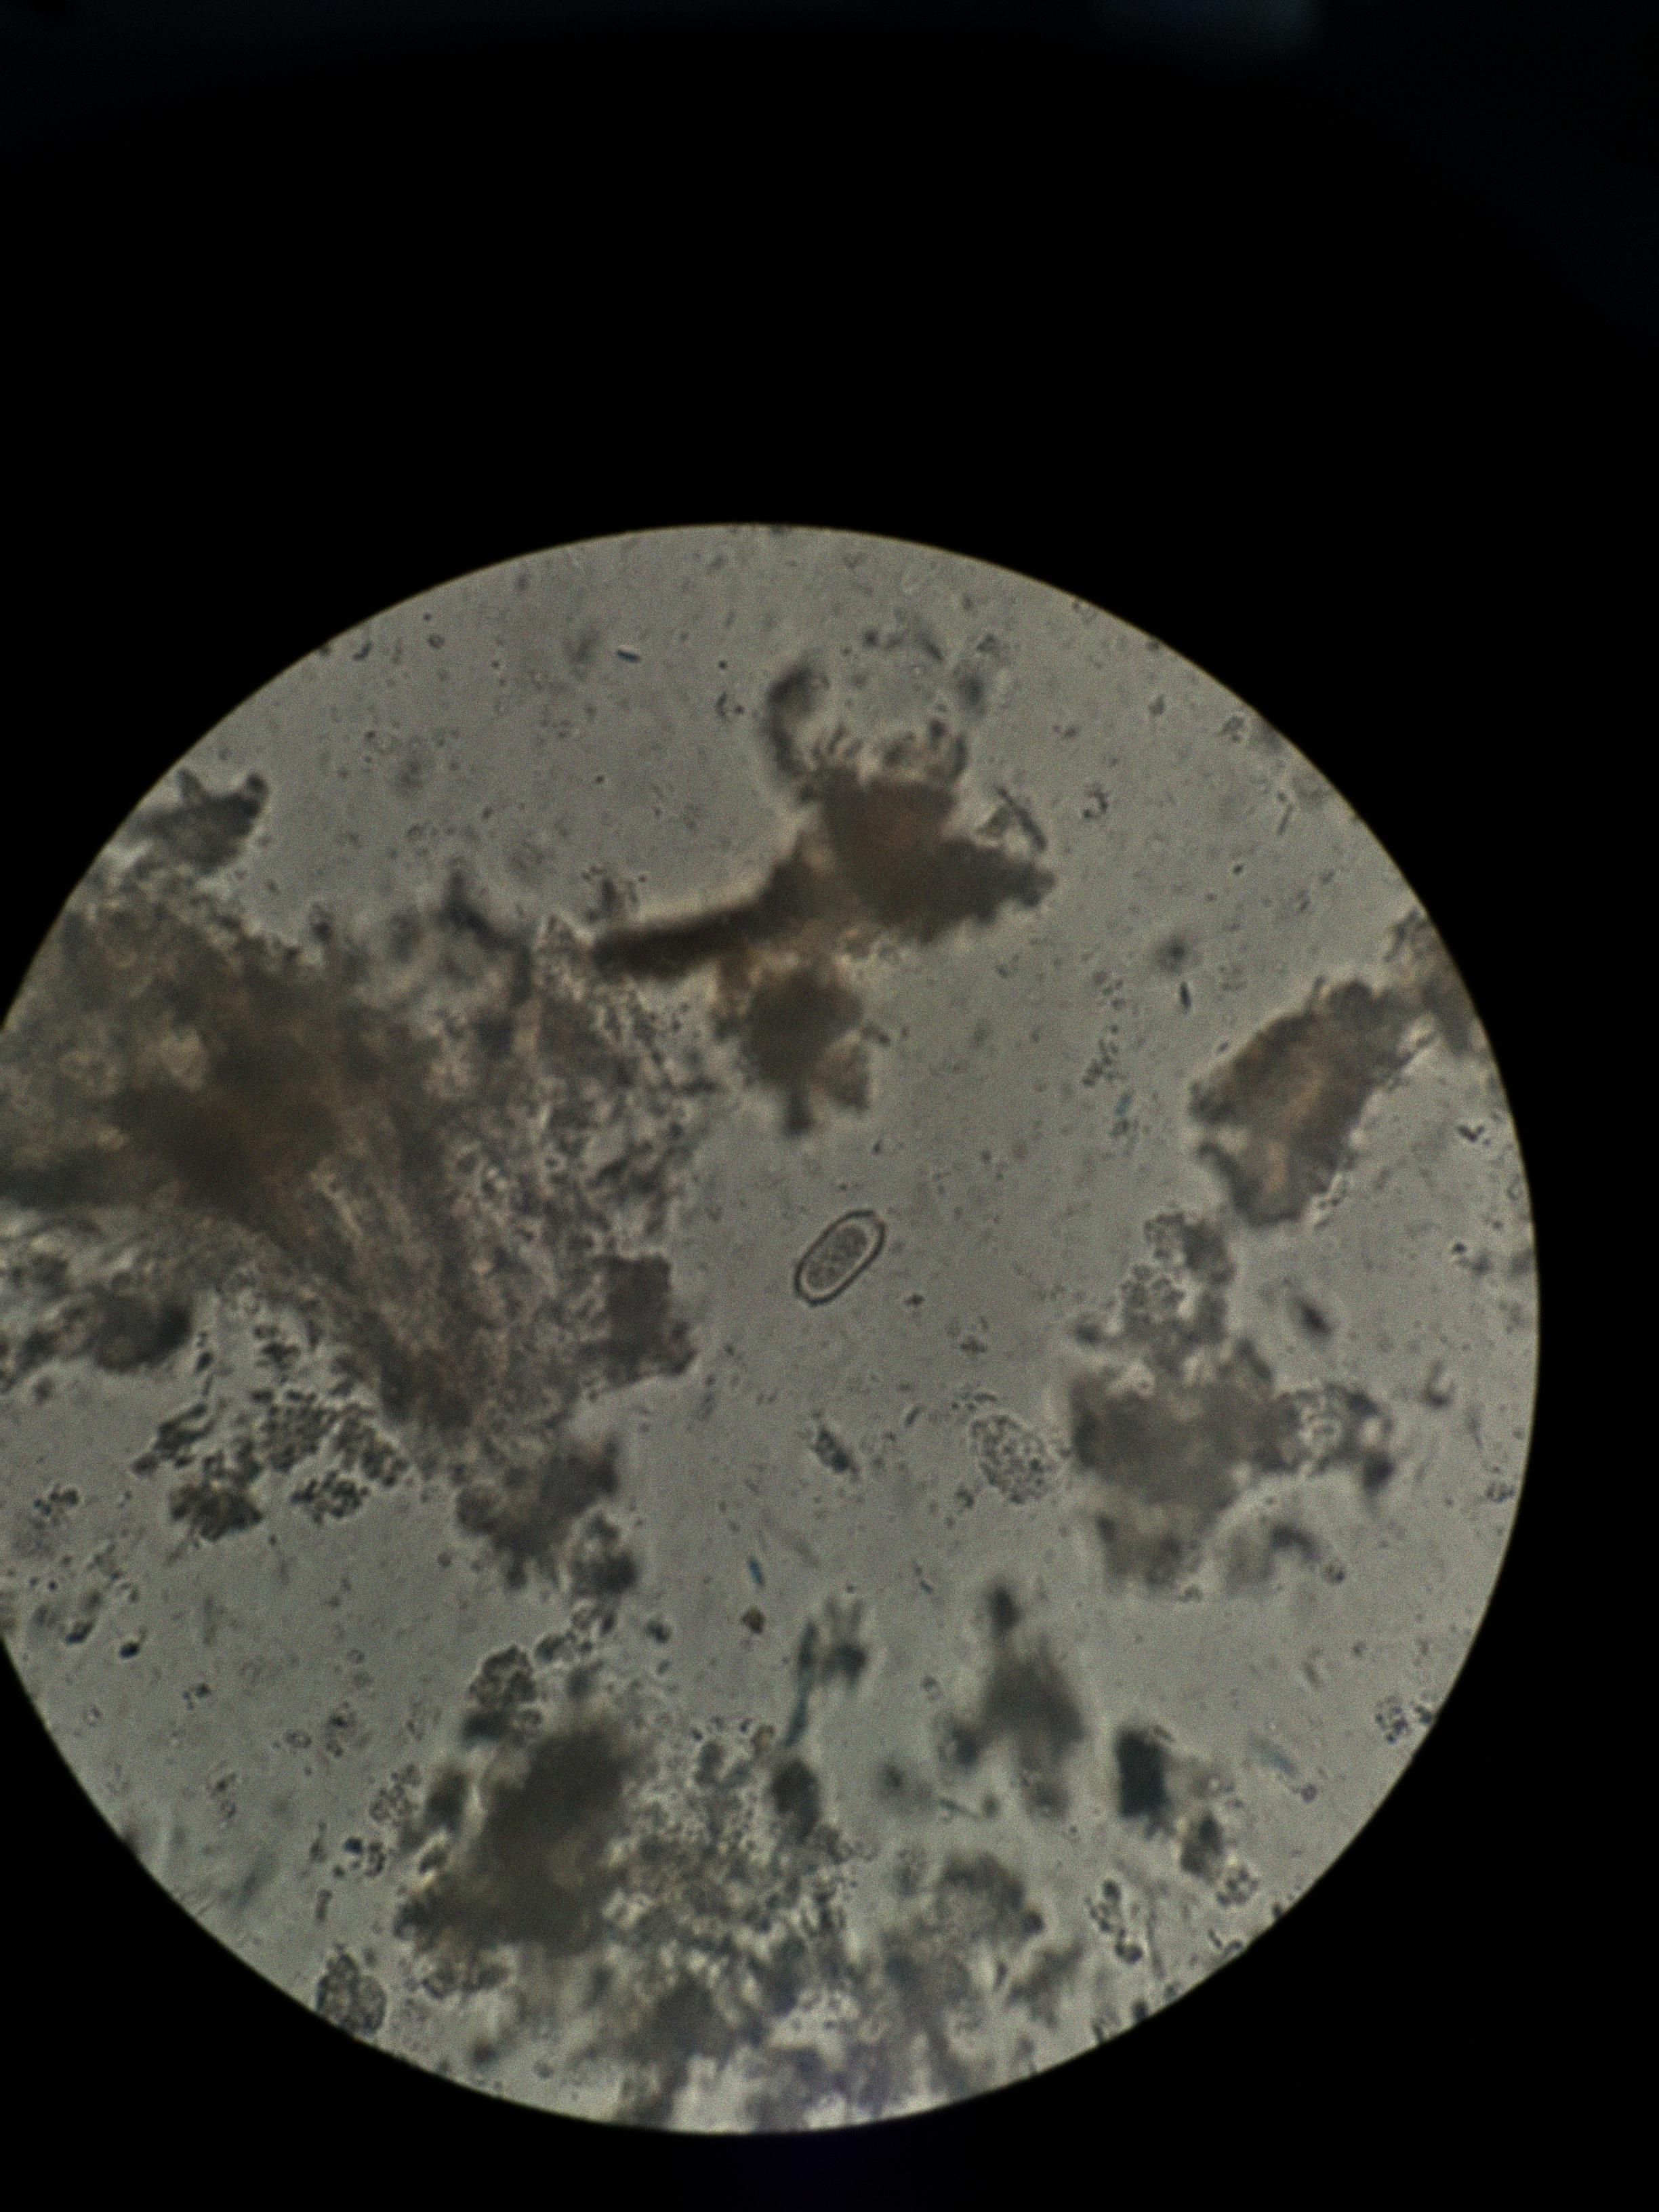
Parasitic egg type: Capillaria philippinensis